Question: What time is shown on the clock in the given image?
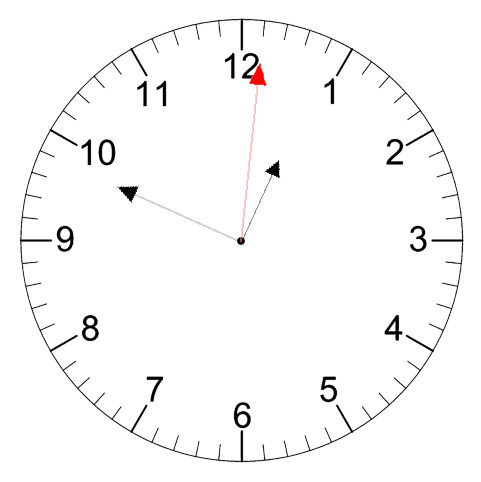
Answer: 12:49:01